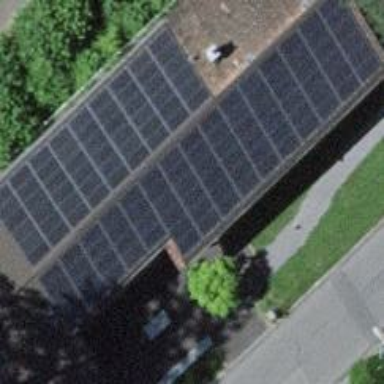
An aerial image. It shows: Solar photovoltaic panel generator.